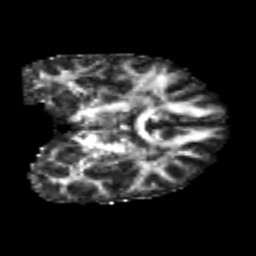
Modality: FA
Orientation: coronal
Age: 23
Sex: male
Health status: healthy
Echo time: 0.074 s